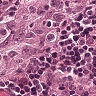
Metastatic tissue present: yes